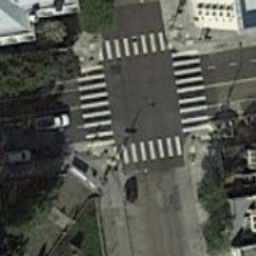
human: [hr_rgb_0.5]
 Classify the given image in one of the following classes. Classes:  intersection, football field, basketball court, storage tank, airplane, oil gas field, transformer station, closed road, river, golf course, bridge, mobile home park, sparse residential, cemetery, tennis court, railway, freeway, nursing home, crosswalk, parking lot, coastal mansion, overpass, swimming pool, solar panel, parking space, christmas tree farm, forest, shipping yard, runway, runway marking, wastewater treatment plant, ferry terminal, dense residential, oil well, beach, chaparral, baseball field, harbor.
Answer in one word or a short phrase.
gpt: crosswalk